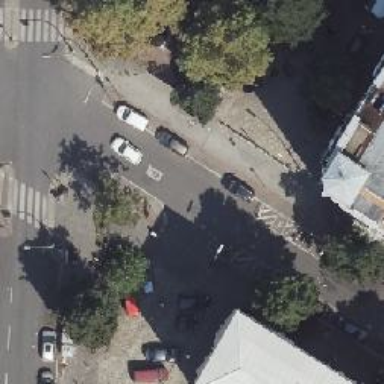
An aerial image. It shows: Sidewalk along the footway.